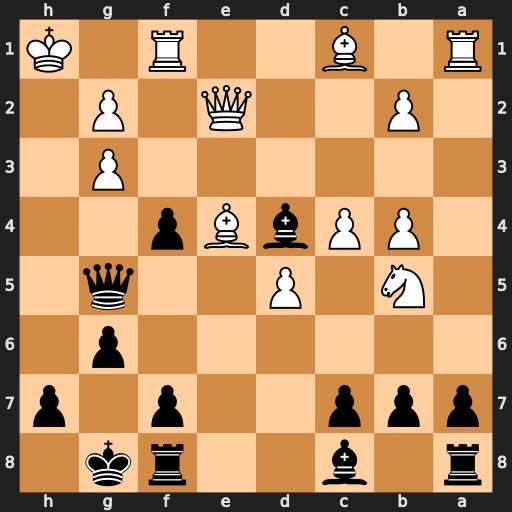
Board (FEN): r1b2rk1/ppp2p1p/6p1/1N1P2q1/1PPbBp2/6P1/1P2Q1P1/R1B2R1K
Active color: b
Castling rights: -
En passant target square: -
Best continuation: Qh6+ Qh5 Qxh5#